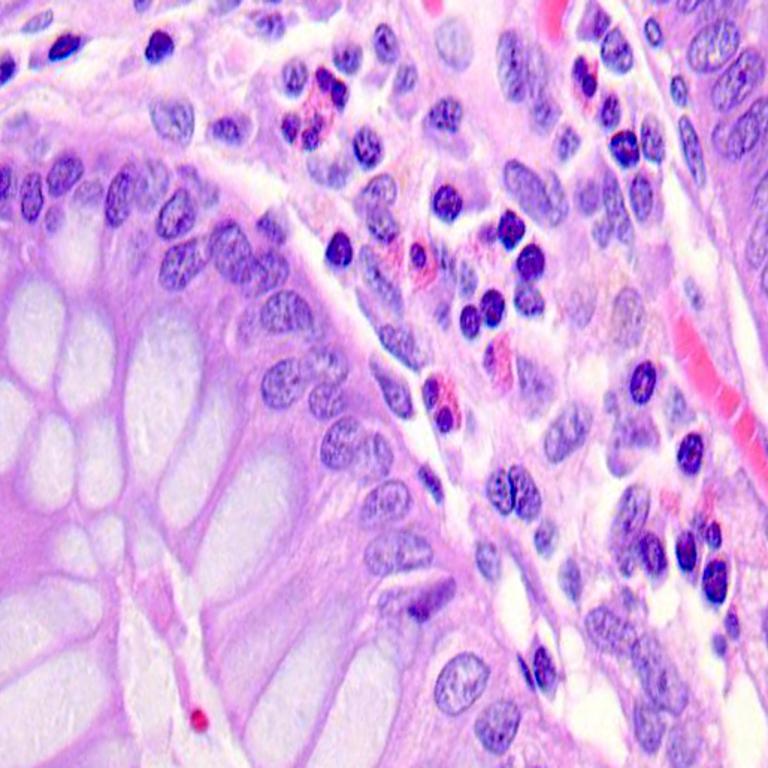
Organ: colon
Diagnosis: benign